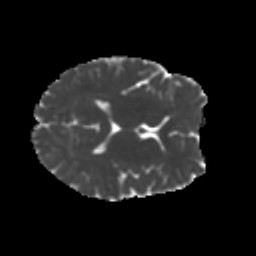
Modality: MD
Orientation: axial
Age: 21
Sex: female
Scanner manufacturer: ge
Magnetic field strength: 3 T
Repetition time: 7.8 s
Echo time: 0.0606 s